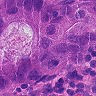
Metastatic tissue present: yes